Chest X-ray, AP view. Patient: 52 years old, sex F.
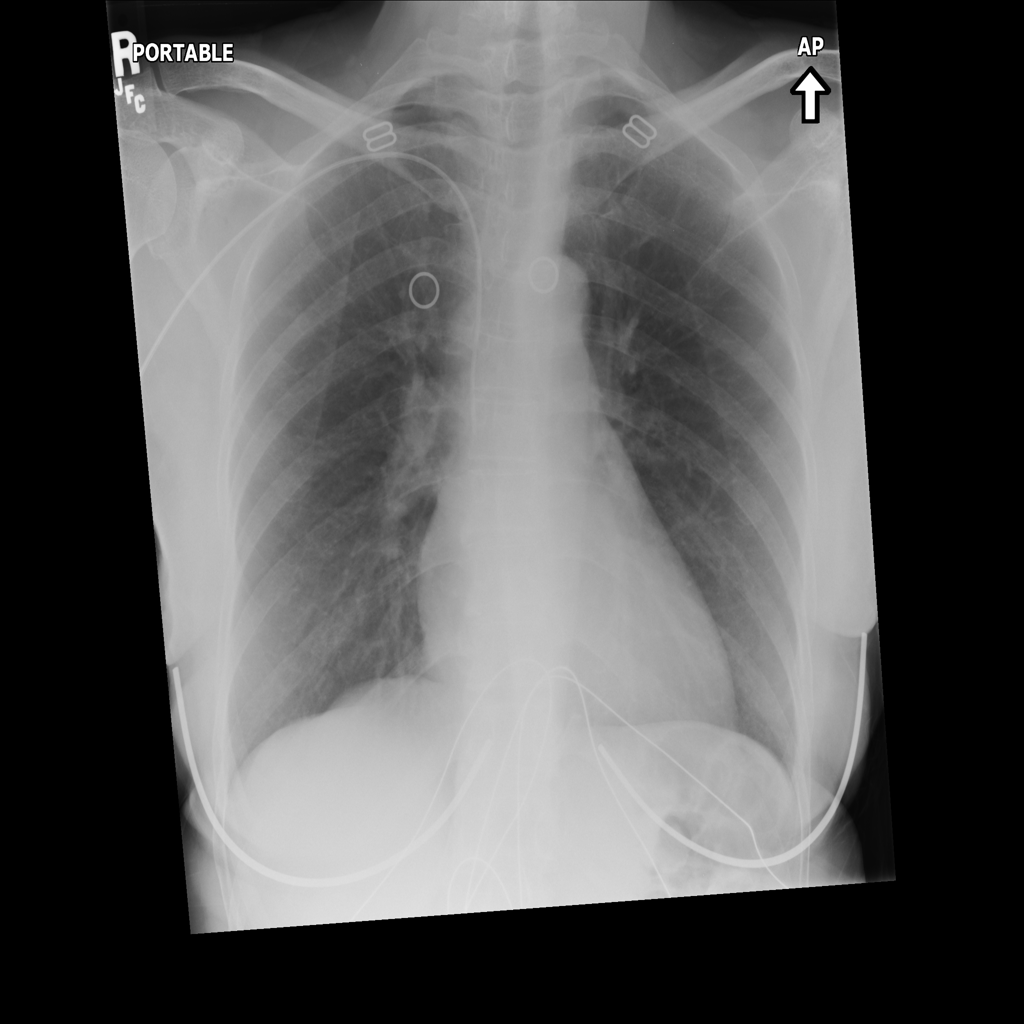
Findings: No Finding